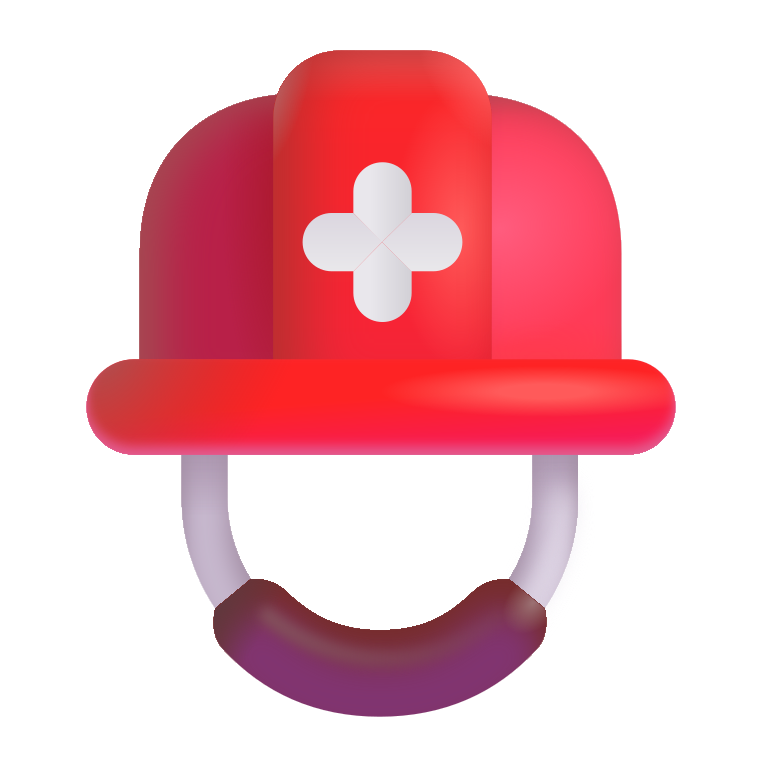
rescue workers helmet color